Brain MRI, modality: ceT1
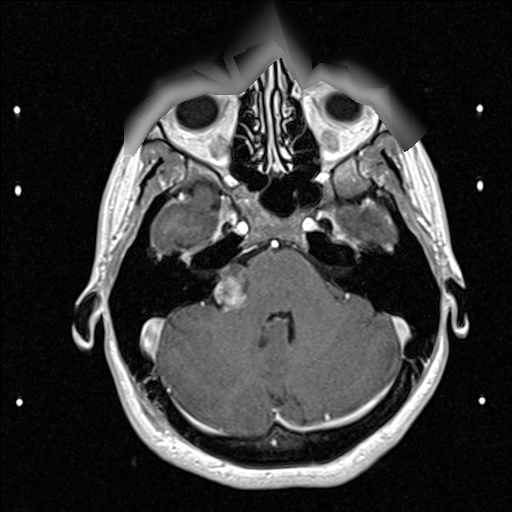